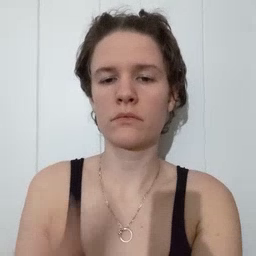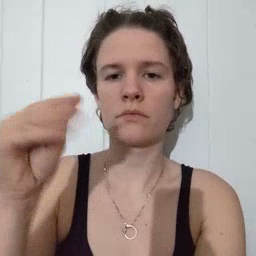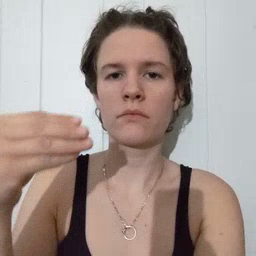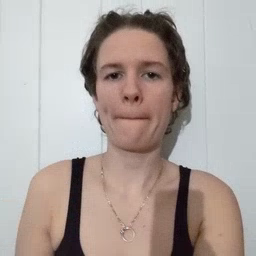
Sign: store